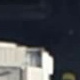
Vehicle type: Motorcycle